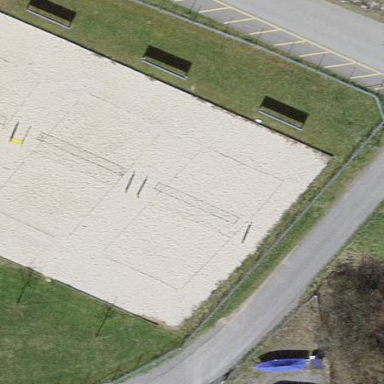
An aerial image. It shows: Beach volleyball pitch for leisure activities.